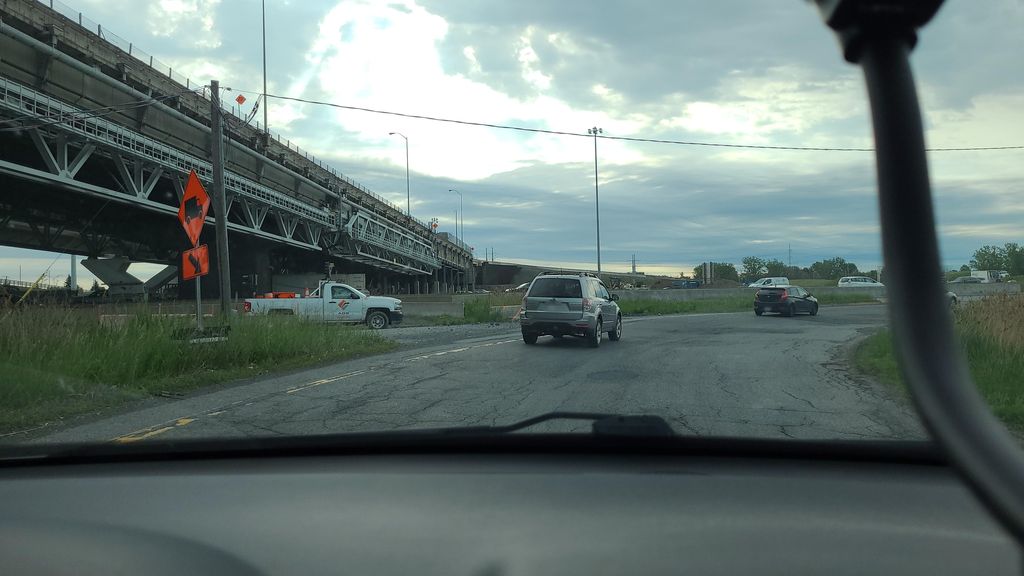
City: montreal